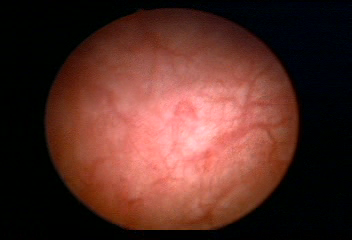
Modality: WLC
Class: Normal mucosa
Bladder cancer association: No